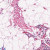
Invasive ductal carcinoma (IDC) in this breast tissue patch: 0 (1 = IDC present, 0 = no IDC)